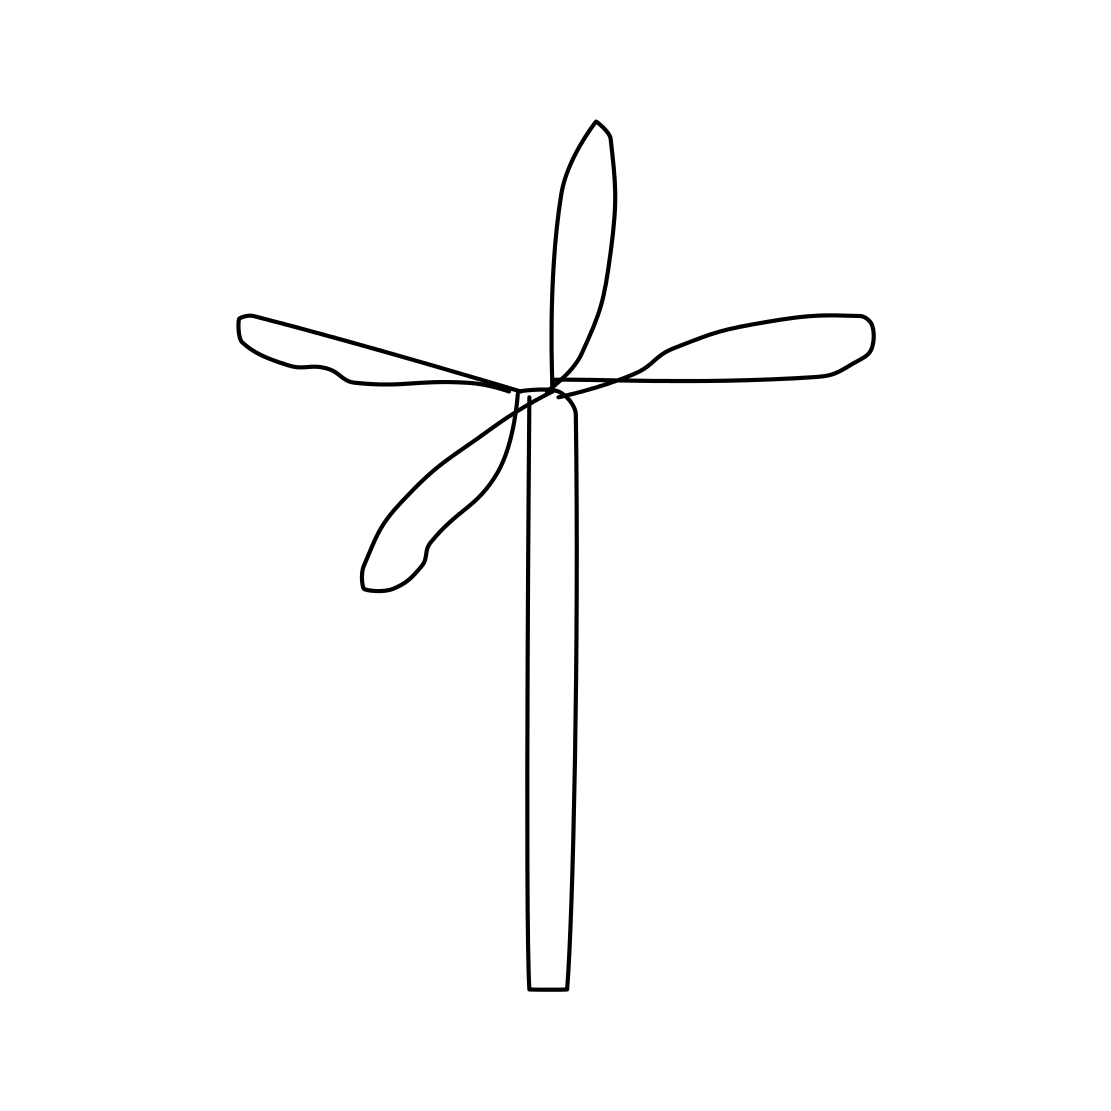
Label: windmill